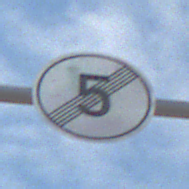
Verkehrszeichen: EndeGeschwindigkeit5
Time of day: Midday
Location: Outdoor (Suburban)
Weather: PartlyCloudy
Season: NotSpecified
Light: Natural